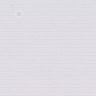
Metastatic tissue present: no